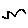
Label: zigzag